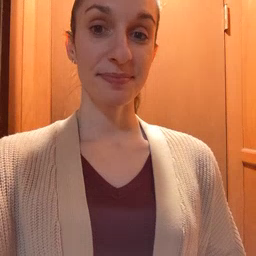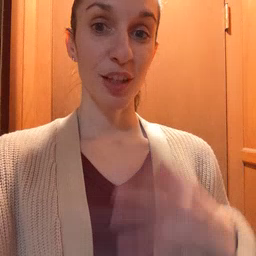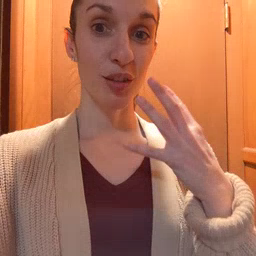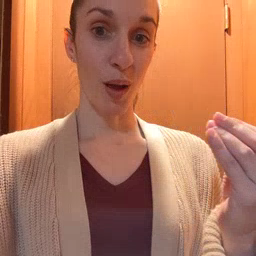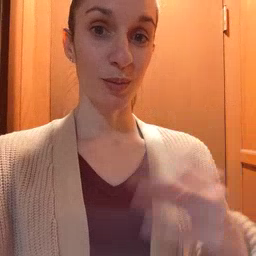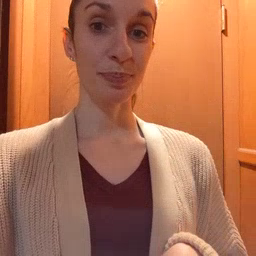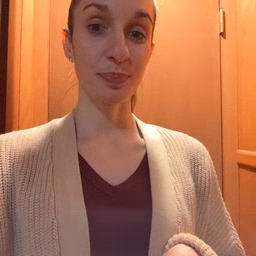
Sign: go